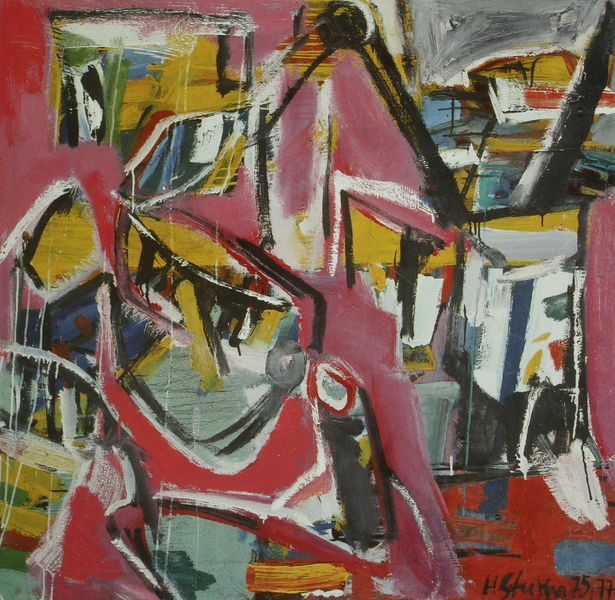
Künstler: Helmut Sturm
Standort: München
Institution: (Privatbesitz)
Schlagwörter: blau, kopf, weiß, gelb, grün, bunt, grau, kreide, schwarz, rot, expressionismus, signatur, öl, rosa, schräg, chaos, farbig, abstrakt, farben, flächen, modern, formen, linien, signiert, auto, sturm, wild, striche, abstraktion, kran, durcheinander, expressiv, pastellkreide, ölkreide, gegenstandslos, pinselductus, wachsmalkreide, spontan, crash, rasch, h.sturm, far